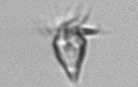
Label: Paratontonia_gracillima